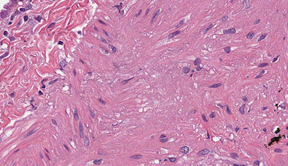
Tumor epithelial tissue: no
Tumor-associated stroma tissue: yes
Normal tissue: no